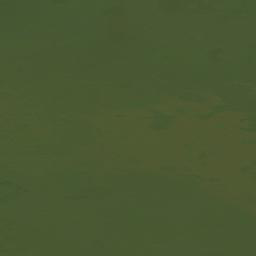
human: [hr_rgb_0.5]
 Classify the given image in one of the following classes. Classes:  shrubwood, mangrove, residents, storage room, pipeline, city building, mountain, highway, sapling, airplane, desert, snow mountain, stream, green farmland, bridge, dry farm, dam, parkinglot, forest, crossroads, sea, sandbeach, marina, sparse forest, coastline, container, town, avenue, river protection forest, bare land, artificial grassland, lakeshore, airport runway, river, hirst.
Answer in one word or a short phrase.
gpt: sea